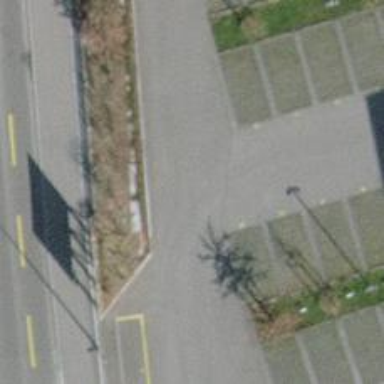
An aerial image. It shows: Asphalt parking aisle designated as service road.